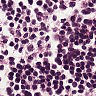
Metastatic tissue present: no